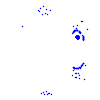
Particle: pion